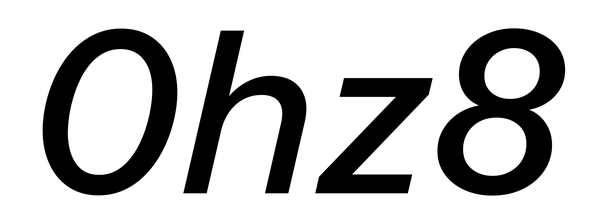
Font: InstrumentSans-Italic_Medium_Italic